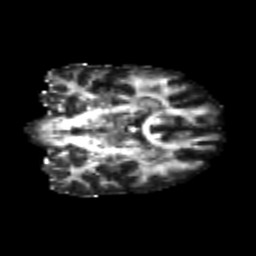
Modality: FA
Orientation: coronal
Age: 25
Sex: female
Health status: healthy
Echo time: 0.074 s